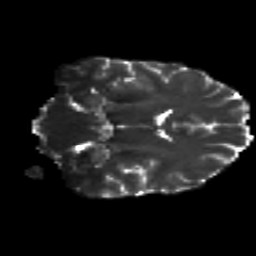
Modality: T2w
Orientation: coronal
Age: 30
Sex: female
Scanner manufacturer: siemens
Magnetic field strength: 3 T
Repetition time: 8.8 s
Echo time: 0.085 s